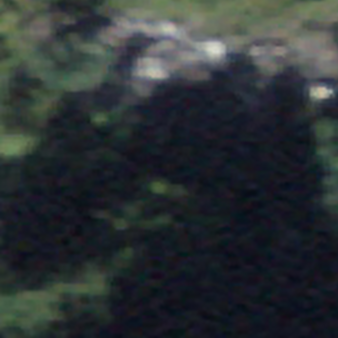
Label: other